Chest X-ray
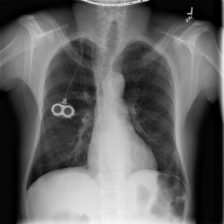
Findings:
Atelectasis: negative
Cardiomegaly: negative
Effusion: negative
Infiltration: negative
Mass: negative
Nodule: negative
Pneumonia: negative
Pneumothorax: negative
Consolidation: negative
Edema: negative
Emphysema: negative
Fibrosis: negative
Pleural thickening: negative
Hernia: negative